Question: Microsoft Books Online (BOL) on <URL> has been passed to them.
---
'''
Msg 313, Level 16, State 3, Line 1
An insufficient number of arguments were supplied for the procedure or function 'cdc.fn_cdc_get_all_changes_' ...
Msg 313, Level 16, State 3, Line 1
An insufficient number of arguments were supplied for the procedure or function 'cdc.fn_cdc_get_net_changes_' ...
'''
---
Their explanation on this misleading error message is as following
> Note:
It is recognized that the
message for Msg 313 is misleading and
does not convey the actual cause of
the failure. This awkward usage stems
from the inability to raise an
explicit error from within a TVF.
Nevertheless, the value of returning a
recognizable, if inaccurate, error was
deemed preferable to simply returning
an empty result. An empty result set
would not be distinguishable from a
valid query returning no changes.
Here is a demonstration of what the note meant <URL>

There are times when I'd like to throw an error and you cannot use <URL> within UDF since it also has a side-effect like 'RAISERROR'.
Now the is, how do get around this problem?
I am sure that you have faced with this restriction before.
What alternative would you suggest?
---
Let's suppose that you are forced to use 'UDF'.
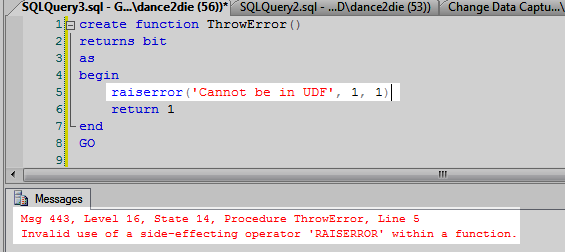
Answer: In the case of your function which returns BIT, I'll return NULL back to the calling code, and at some point after using the function check for NULL, and throw an error then.